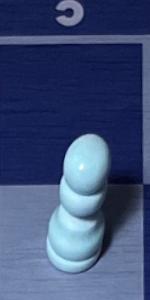
Label: Pawn_White